Question: Mule has a logging component with a category field.
If this field is used the loggers look like the below
'''
INFO 2015-07-20 14:37:14,566 [[api.customers.authentication.v1505].HTTP_Listener_Configuration.worker.01] entrance: CorrelationID:3b012970-2e88-11e5-8f2c-74a920524153, Message:/api/customers/authentication/1 flow invoked
INFO 2015-07-20 14:37:14,567 [[api.customers.authentication.v1505].HTTP_Listener_Configuration.worker.01] org.mule.api.processorLoggerMessageProcessor: CorrelationID:3b012970-2e88-11e5-8f2c-74a920524153, Message:Message received in impl_validateCustomerSub_Flow
'''
In the above logger the 1st one has a custom category called entrance and the next one is just the default category
My question is can someone give a few examples when this is useful to use
? ... how this could be used to better organize the loggers ... I know its there for a reason but not sure how to use it.
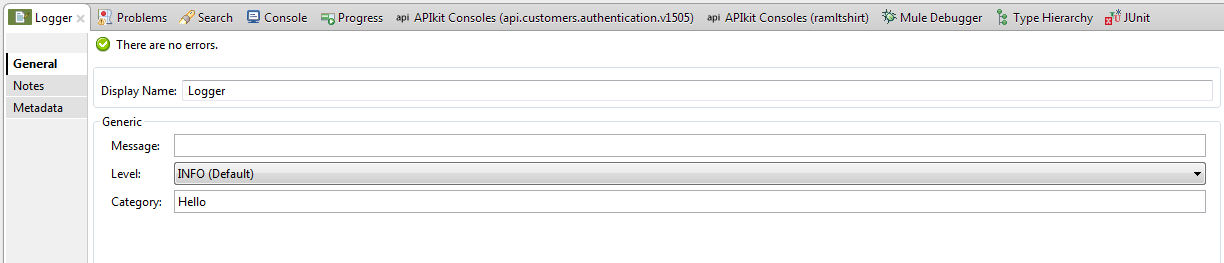
Answer: Category in logger component, can use it in log4j.property file to different the logs.
Example: In the requirement. Suppose we need to capture multiple details in different category level : payload , and timestamp details( We dont want to logs all the INFO details in the same, and it is going to be mess ).
We can differentiate as below by using category.
In the flow( Example), keep some two logger next to next , same level ( INFO), but different in category name ( Hello, audit). Only that particular logs will be logged in the specified location ( In log4j, Provide two different location for both). In one location ( you can see only payload), and another location can see only TimeStamp.
'''
<logger message="****Capture Payload: #[message.payload]****" level="INFO" doc:name="Logger" category="hello"/>
<logger message="**Capture TimeSatmp:#[server.dateTime.getTime()]***" level="INFO" doc:name="Logger" category="audit"/>
'''
Need to update in the log4j Property file accordingly.
'''
#Category:hello Info
log4j.category.hello=INFO,LoggerInfo
log4j.additivity.hello=false
log4j.appender.hello=org.apache.log4j.RollingFileAppender
log4j.appender.hello.File=c:/tmp/logger/hello.log
log4j.appender.hello.MaxFileSize=4MB
log4j.appender.hello.MaxBackupIndex=10
log4j.appender.hello.layout = org.apache.log4j.PatternLayout
log4j.appender.hello.layout.ConversionPattern=%p %t %c - %m%n
#Category:audit Info
log4j.category.audit=INFO,audit
log4j.additivity.audit=false
log4j.appender.audit=org.apache.log4j.RollingFileAppender
log4j.appender.audit.File=c:/tmp/logger/audit.log
log4j.appender.audit.MaxFileSize=4MB
log4j.appender.audit.MaxBackupIndex=10
log4j.appender.audit.layout = org.apache.log4j.PatternLayout
log4j.appender.audit.layout.ConversionPattern=%p %t %c - %m%n
'''
Can be used in multiple ways based on the requirement( Given above for just on example). Not sure about how this play a part in MMC.